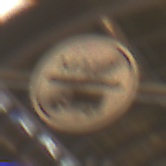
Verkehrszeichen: EndeMautpflicht
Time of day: NotSpecified
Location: Indoor (Urban)
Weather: NotSpecified
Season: NotSpecified
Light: Artificial